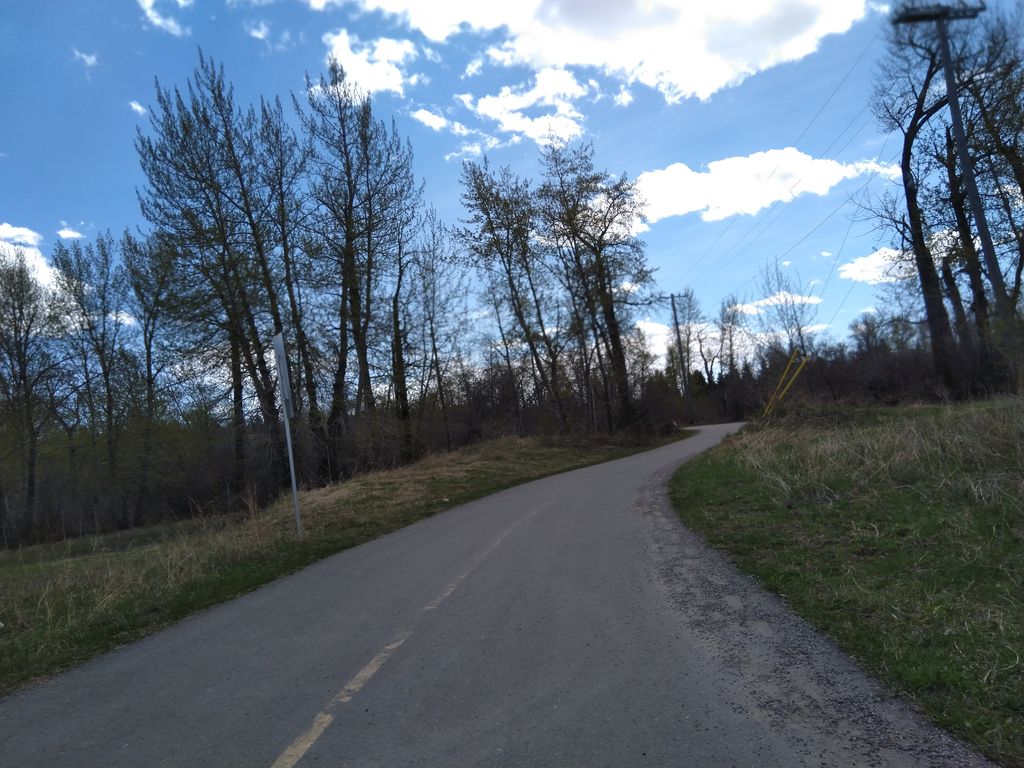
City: calgary